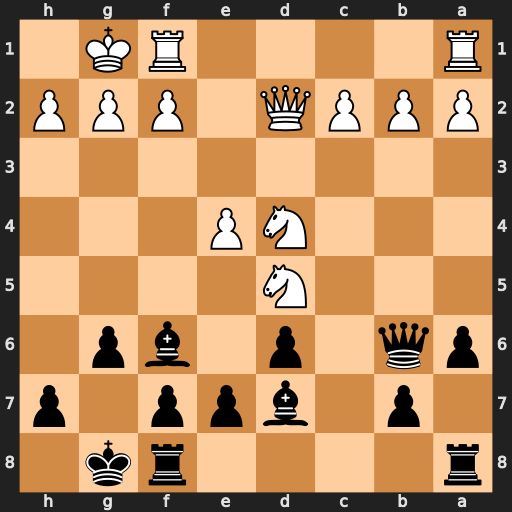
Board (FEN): r4rk1/1p1bpp1p/pq1p1bp1/3N4/3NP3/8/PPPQ1PPP/R4RK1
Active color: b
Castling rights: -
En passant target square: -
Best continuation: Qxd4 Nxf6+ Qxf6